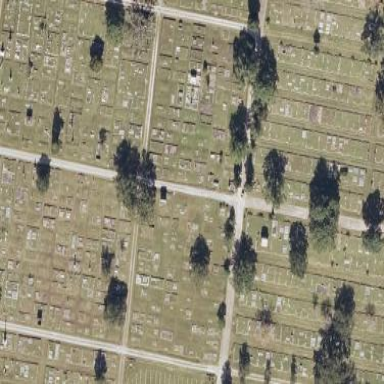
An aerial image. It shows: Sector of the cemetery.